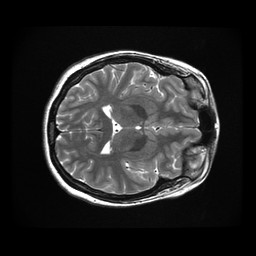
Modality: T2w
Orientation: axial
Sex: female
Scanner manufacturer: ge
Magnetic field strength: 3 T
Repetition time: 5 s
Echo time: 0.0985 s